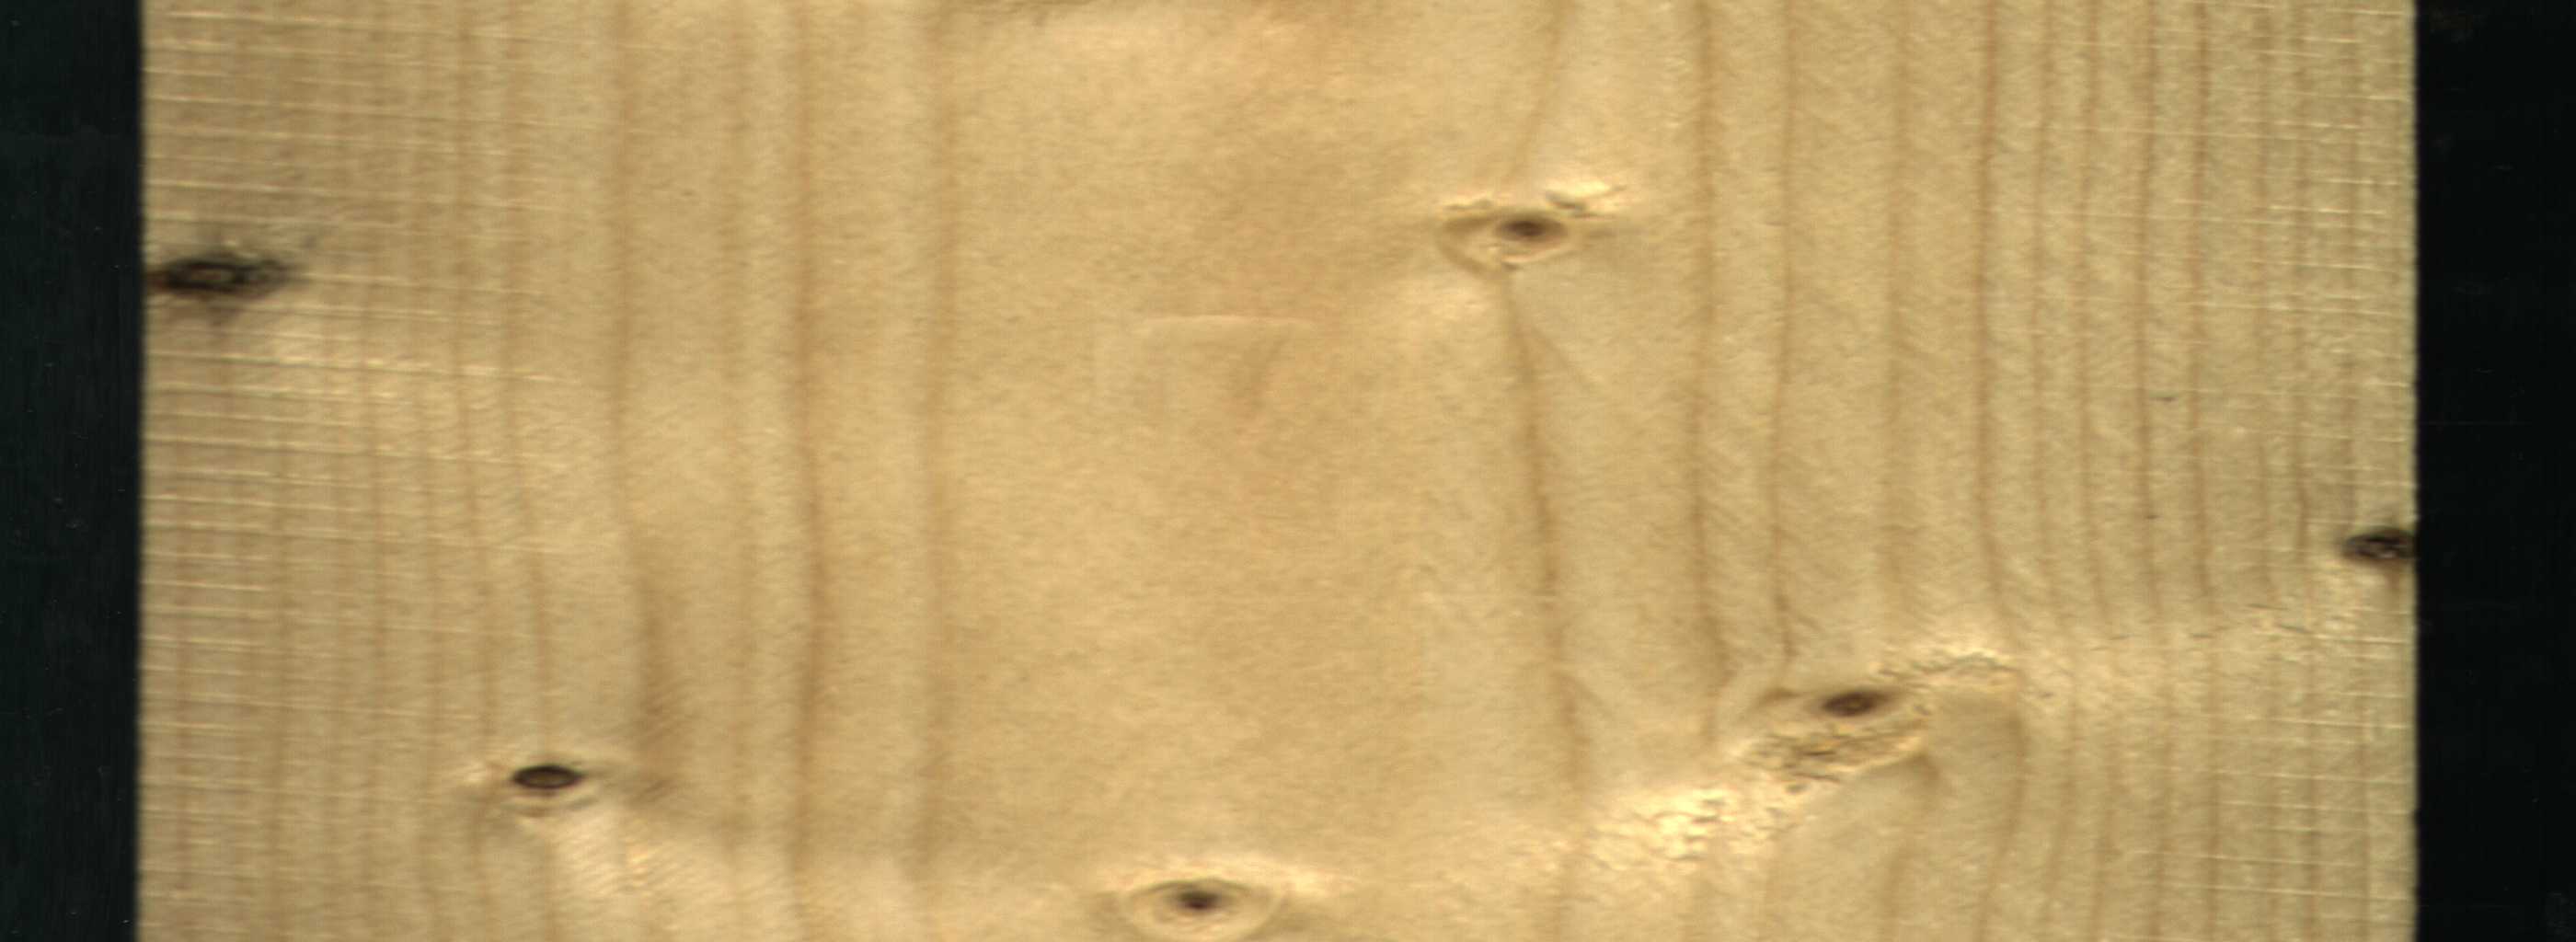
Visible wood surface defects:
Dead_Knot
Dead_Knot
Dead_Knot
Live_Knot
Live_Knot
Live_Knot